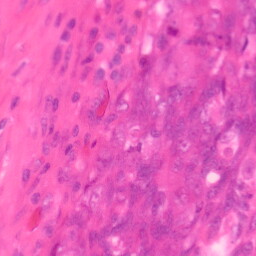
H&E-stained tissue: Colon